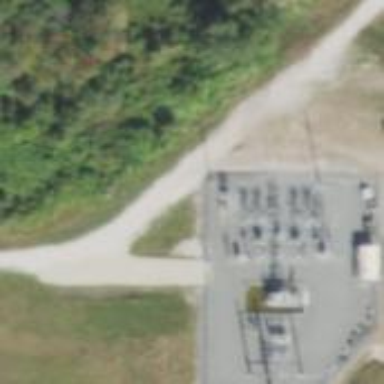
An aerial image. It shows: Power substation enclosed by fence.